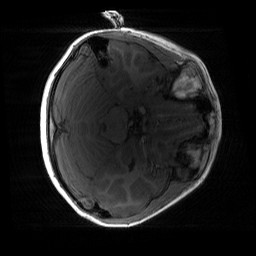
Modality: T1w
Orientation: axial
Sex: male
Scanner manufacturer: siemens
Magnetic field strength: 3 T
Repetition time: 1.9 s
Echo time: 0.00243 s